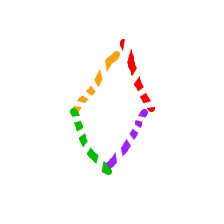
Shape: rhombus